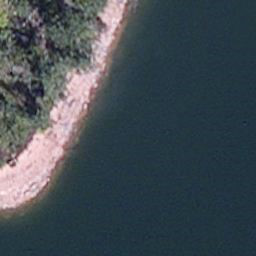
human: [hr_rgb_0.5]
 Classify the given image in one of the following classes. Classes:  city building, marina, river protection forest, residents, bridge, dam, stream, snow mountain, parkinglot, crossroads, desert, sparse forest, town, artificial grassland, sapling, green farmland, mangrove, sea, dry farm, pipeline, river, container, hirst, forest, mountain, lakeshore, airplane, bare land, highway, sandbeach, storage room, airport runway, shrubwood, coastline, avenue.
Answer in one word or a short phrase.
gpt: lakeshore